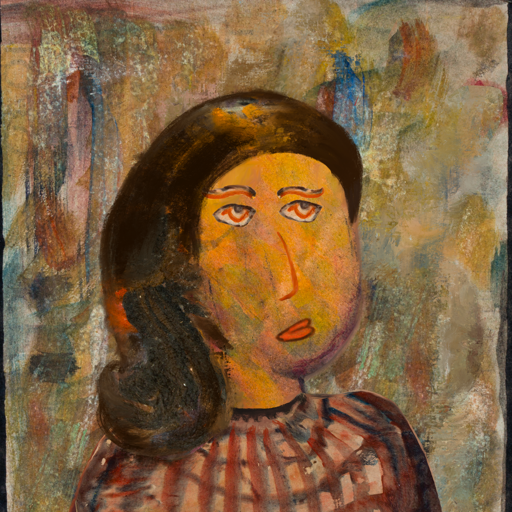
Background: Pipe, Head And Neck Side: Gypsy_Mother, Face Side: Experience, Bust: Orphan, Hair Side: Gypsy_Queen, Head Accessory: Blank, Second Necklace: Blank, Necklace: Blank, Baby: Blank